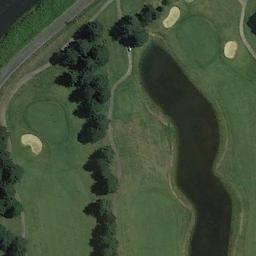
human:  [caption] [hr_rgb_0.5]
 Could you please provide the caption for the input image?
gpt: At the intersection of the three paths, There are two bunkers .

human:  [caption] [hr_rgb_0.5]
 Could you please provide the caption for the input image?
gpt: There are several bunkers and lakes and a few paths and many trees on a large green lawn on the golf course .

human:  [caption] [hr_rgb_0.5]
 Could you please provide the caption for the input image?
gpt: Many trees are near the golf course .

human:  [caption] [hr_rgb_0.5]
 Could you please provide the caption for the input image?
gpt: The golf course has a lake, Two putting greens, Some fairways and three sandpits and some barrier trees are on both sides of the fairway .

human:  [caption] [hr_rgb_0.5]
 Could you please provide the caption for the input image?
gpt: There are three bunkers and a lake on the golf course .